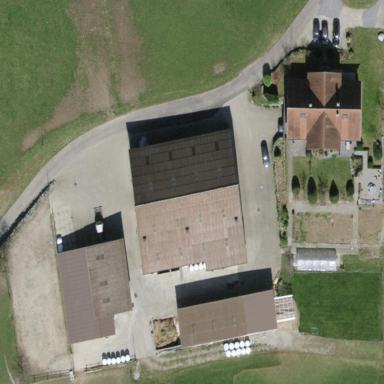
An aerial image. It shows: Farmyard area.